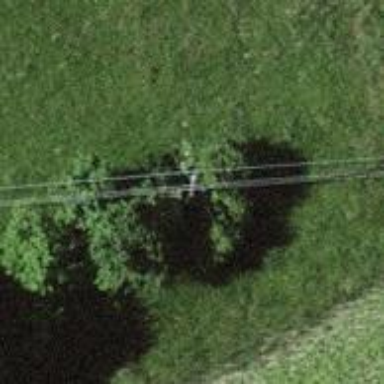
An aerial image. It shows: Power pole.